Field crop: maize
Growth stage: 1
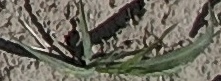
Species: sorghum